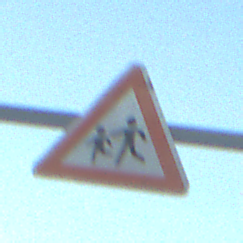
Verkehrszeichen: KinderRechts
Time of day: SunriseSunset
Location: Outdoor (Nature)
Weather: Clear
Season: Winter
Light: Natural